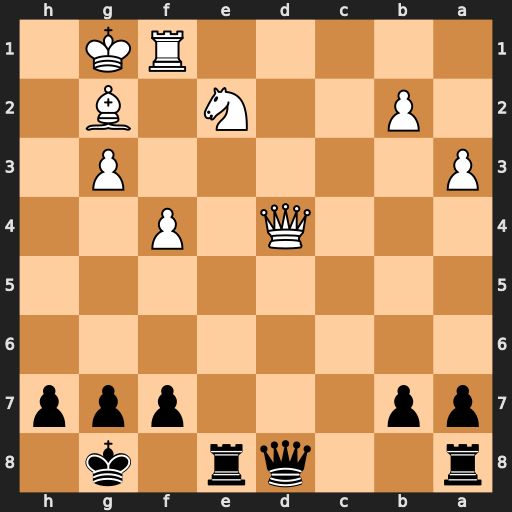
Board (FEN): r2qr1k1/pp3ppp/8/8/3Q1P2/P5P1/1P2N1B1/5RK1
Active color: b
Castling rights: -
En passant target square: -
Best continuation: Rxe2 Qxd8+ Rxd8